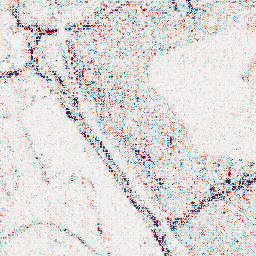
Category: wavelet
Decomposition family: wavelet_biorthogonal
Decomposition parameters: wavelet: bior3.5
level: 1
Upsampling method: bicubic
Upsampling parameters: scale: 8
Upsampling scale: 8